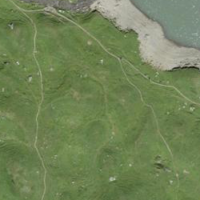
EUNIS habitat code: 23
Species observed at this site:
Arnica montana
Phyteuma orbiculare